Field crop: maize
Growth stage: 1
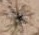
Species: salsola